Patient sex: M
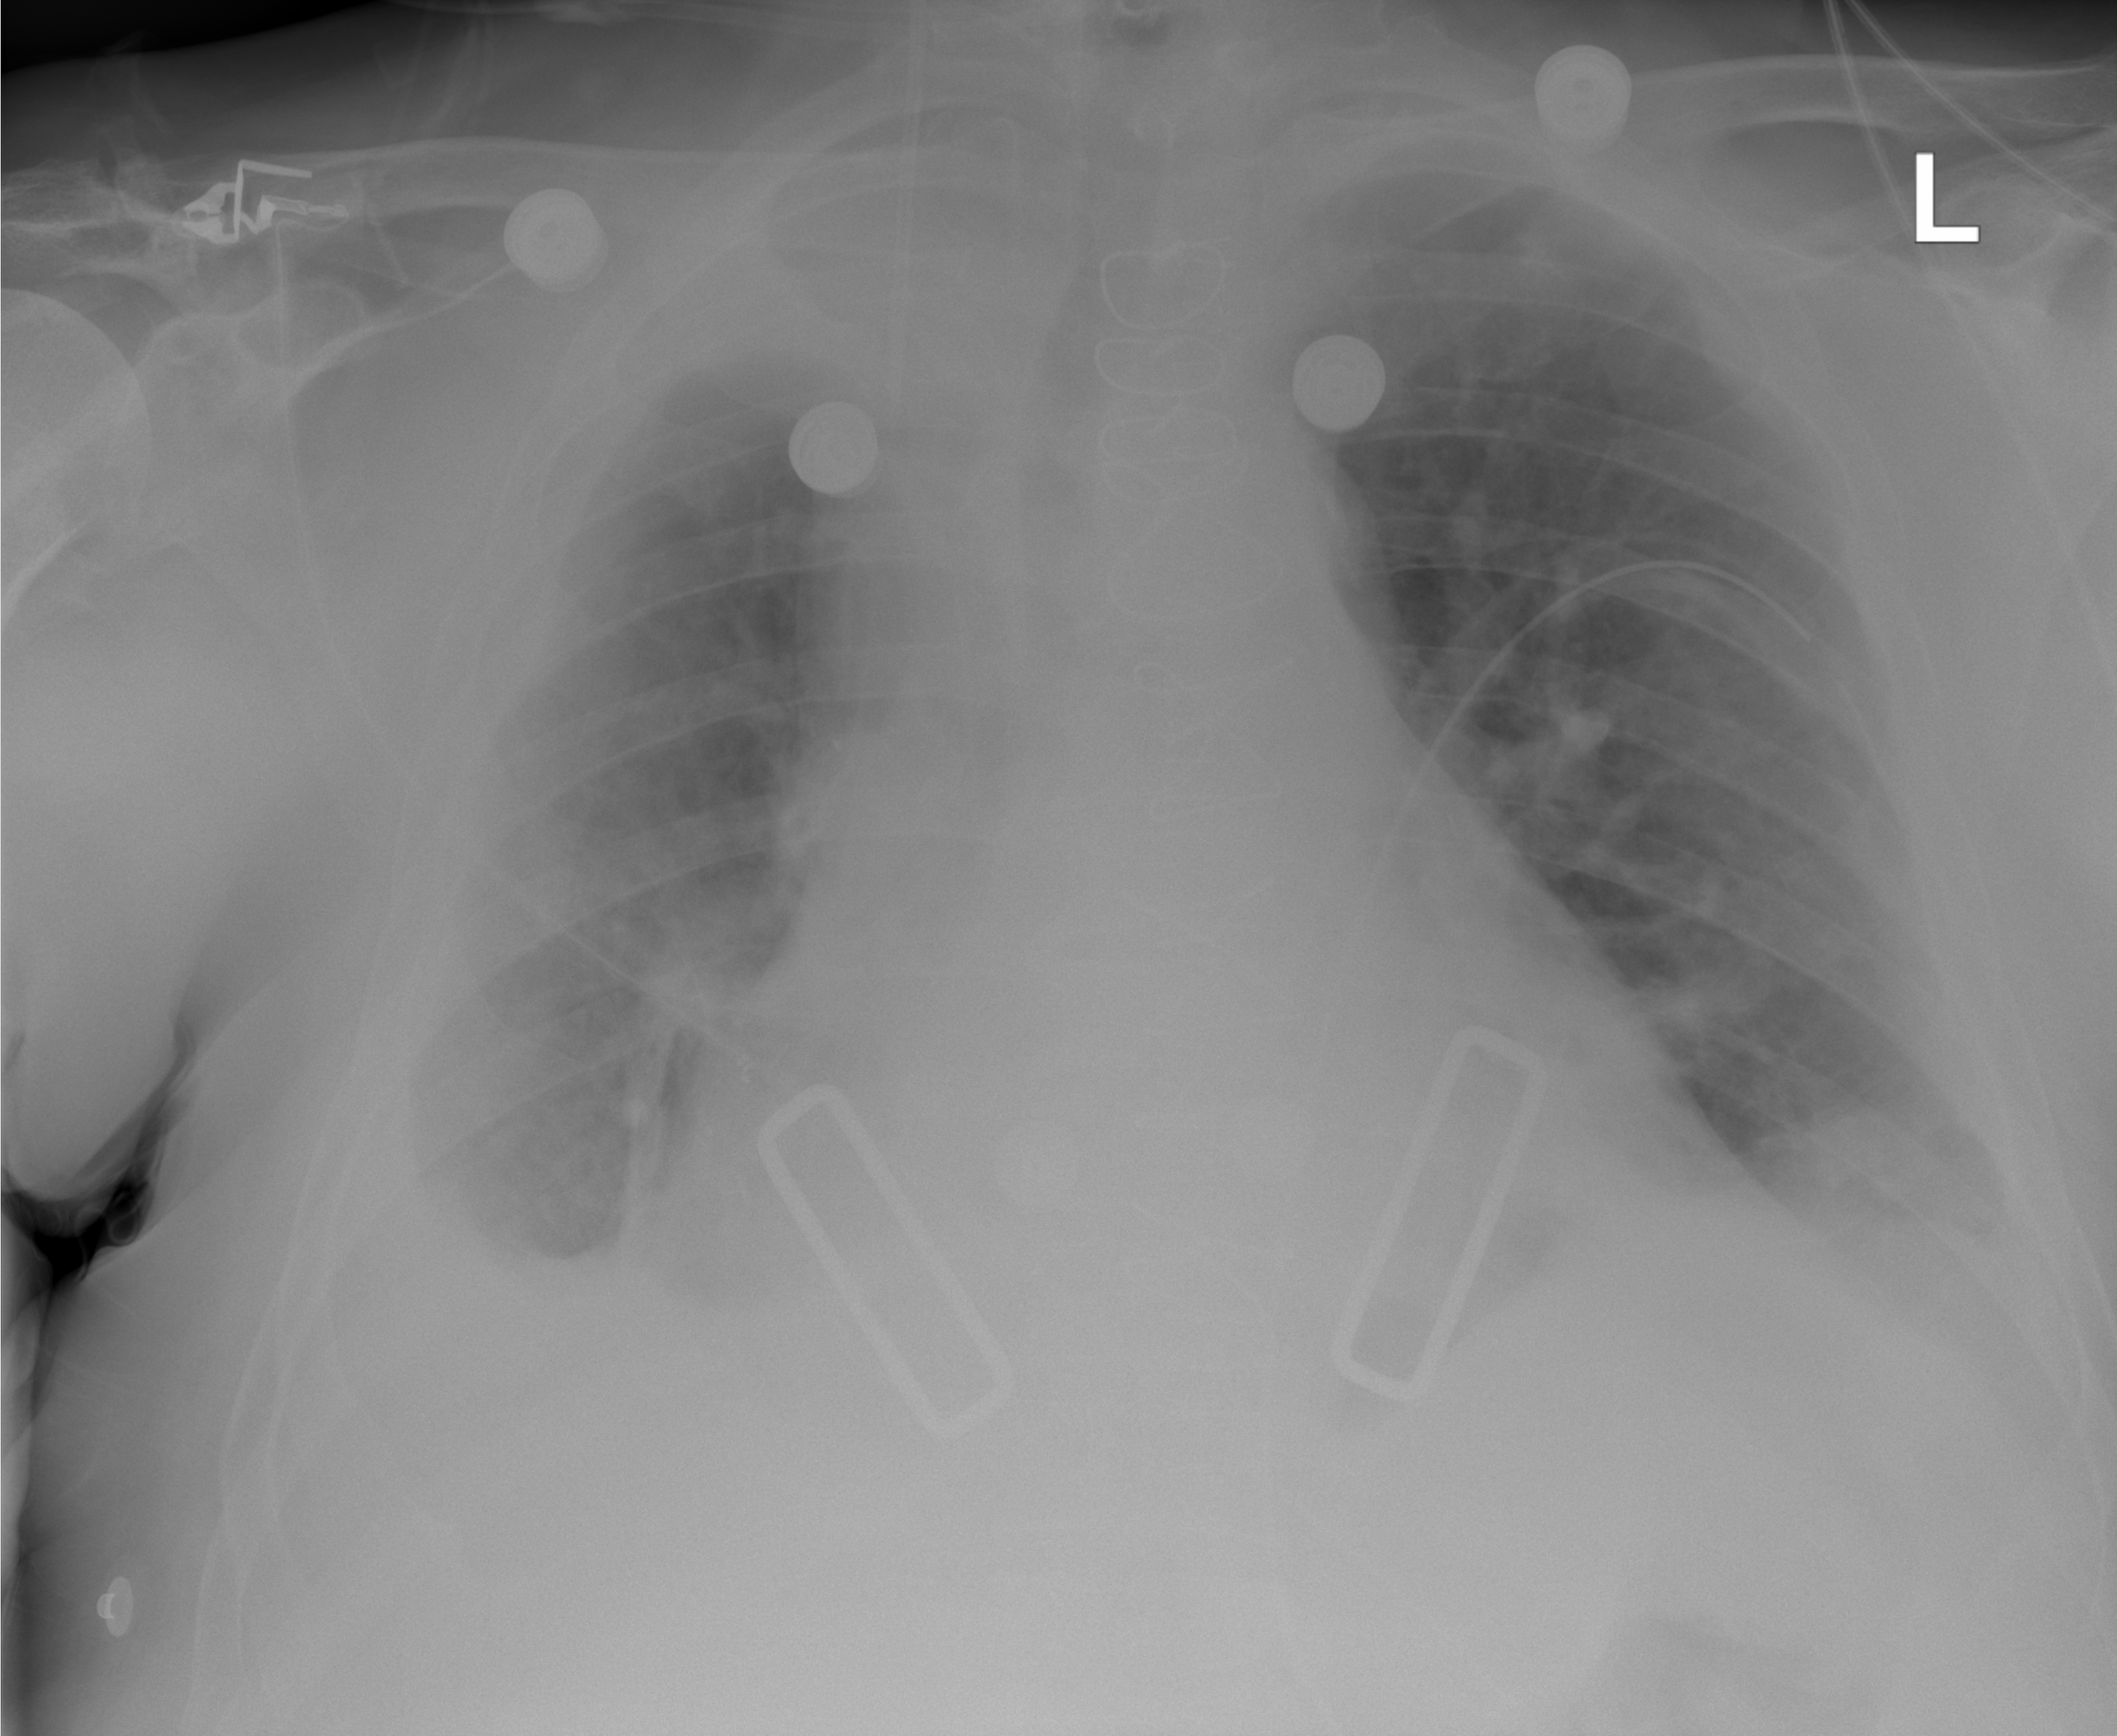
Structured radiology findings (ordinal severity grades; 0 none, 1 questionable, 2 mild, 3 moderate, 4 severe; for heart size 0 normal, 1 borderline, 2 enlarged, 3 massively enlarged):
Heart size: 2
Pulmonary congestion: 0
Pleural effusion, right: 3
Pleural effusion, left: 2
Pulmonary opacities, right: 3
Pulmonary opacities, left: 0
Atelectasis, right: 2
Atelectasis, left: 2